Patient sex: M
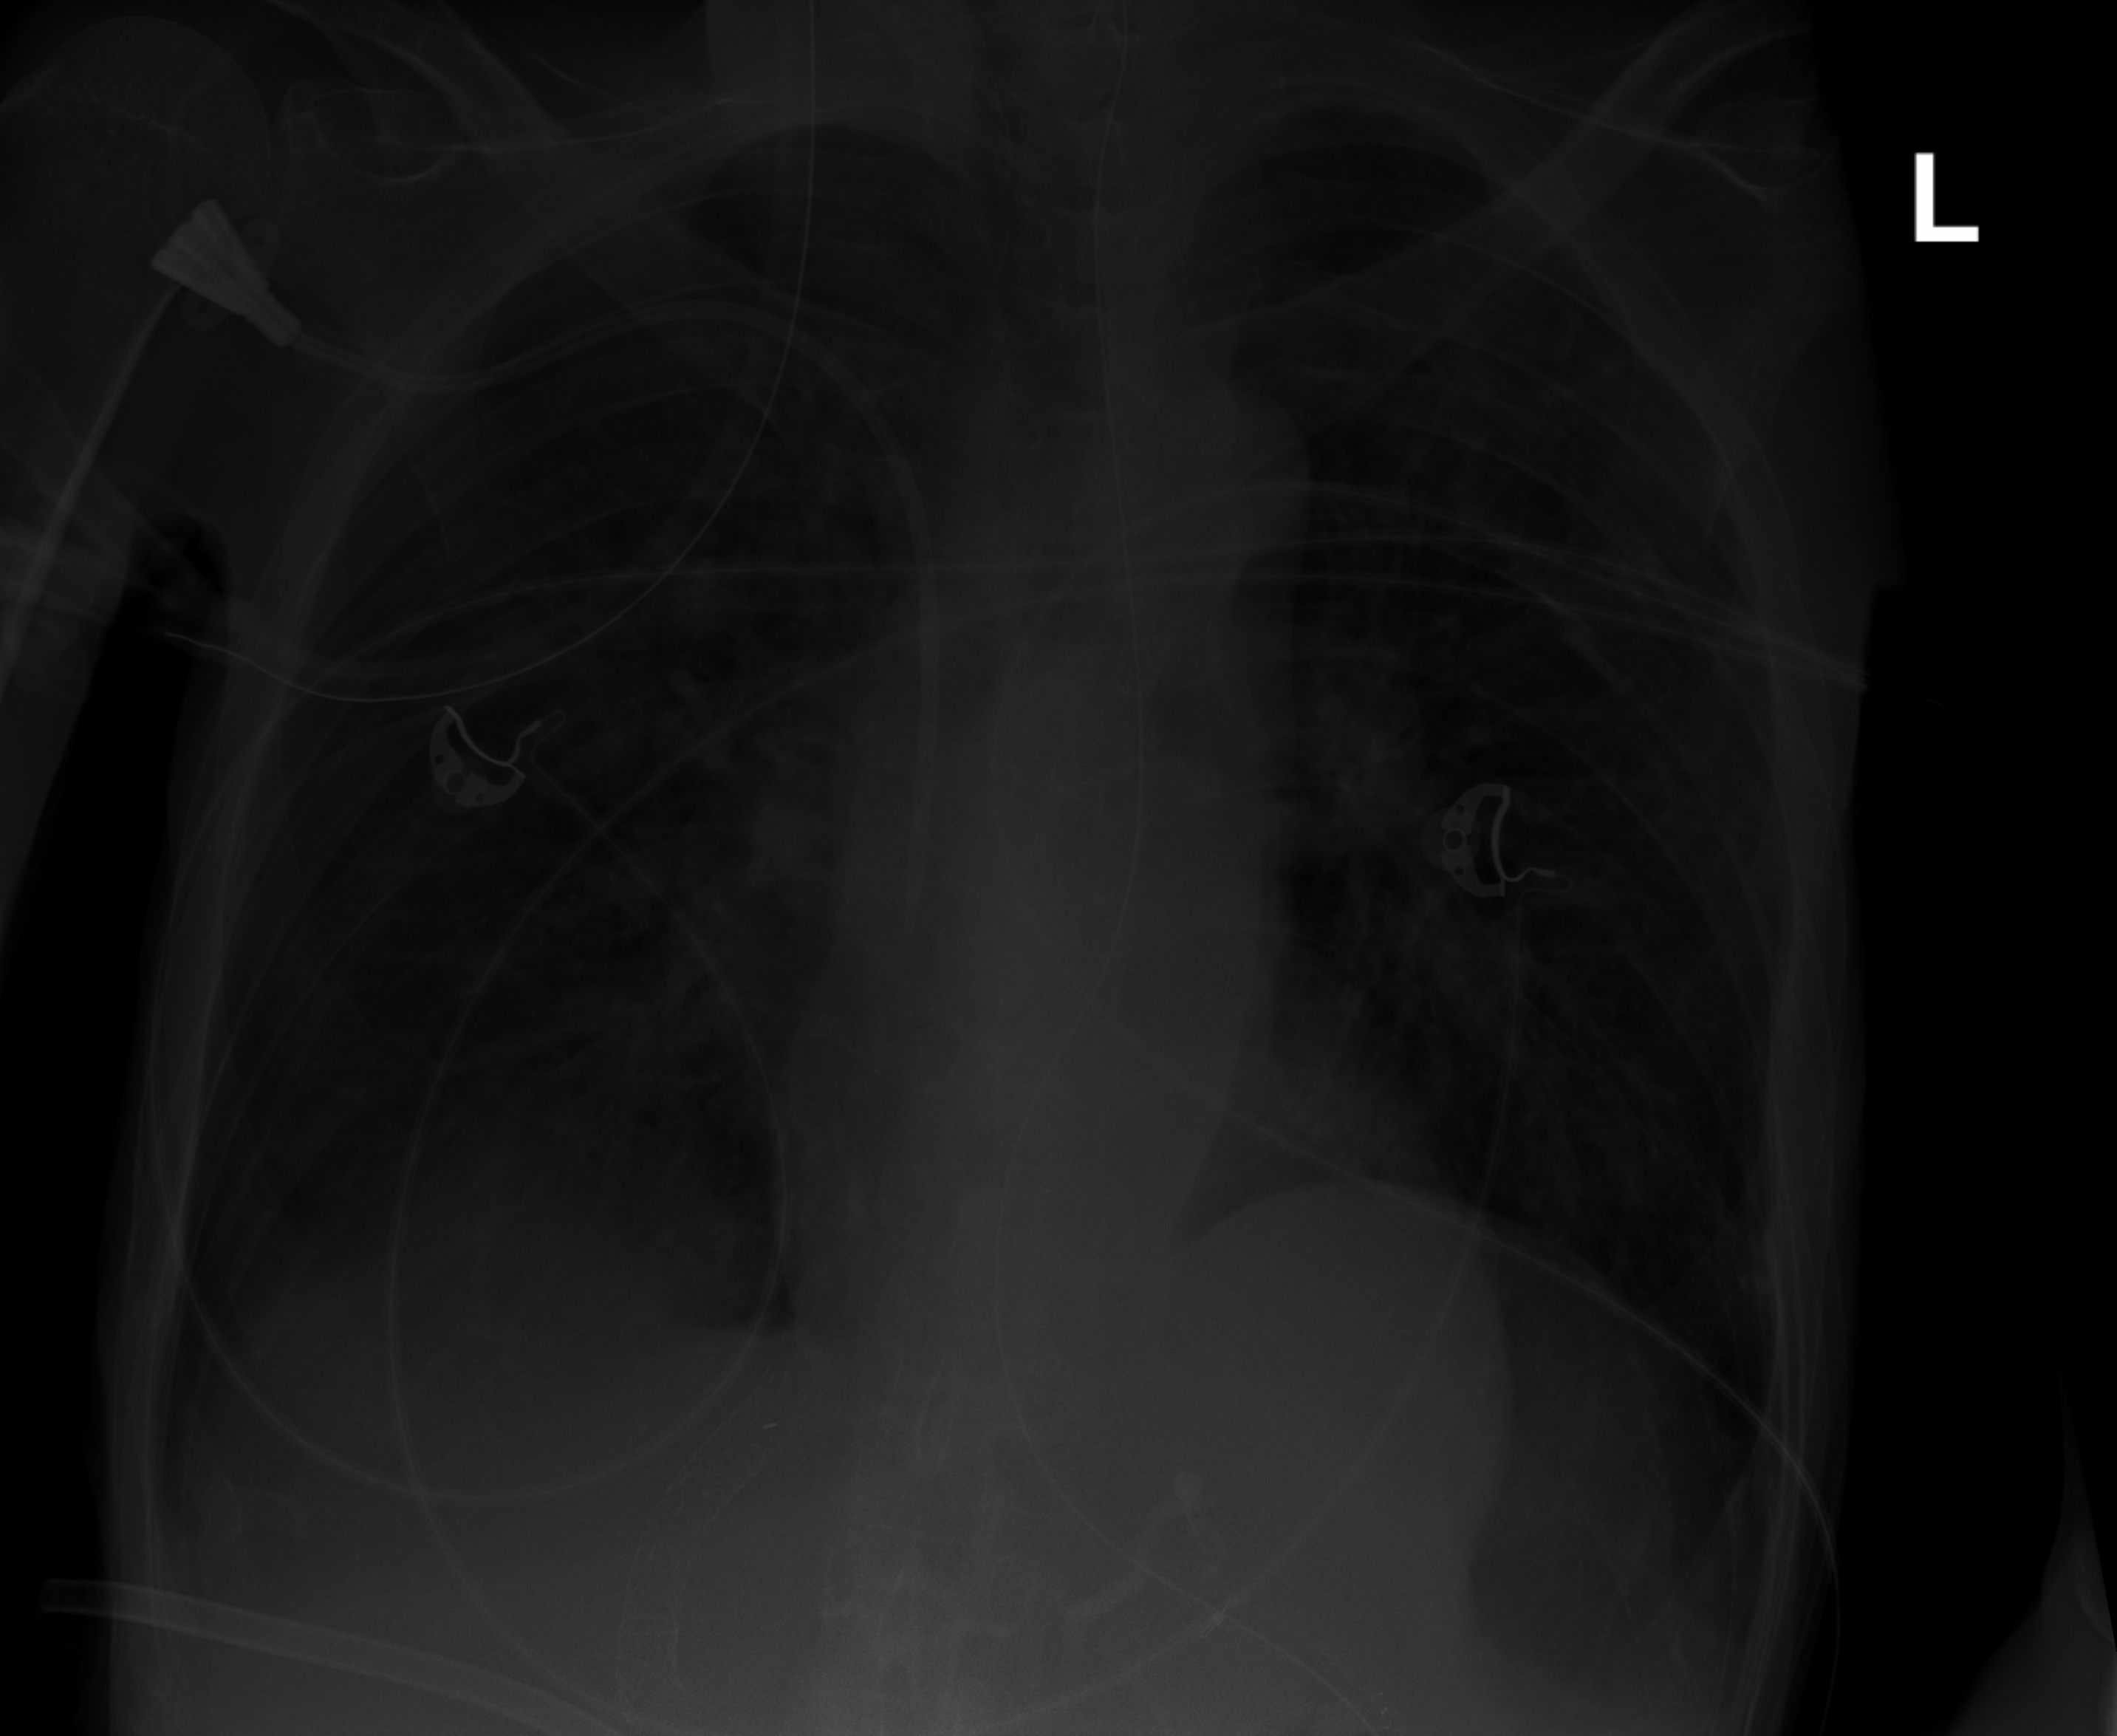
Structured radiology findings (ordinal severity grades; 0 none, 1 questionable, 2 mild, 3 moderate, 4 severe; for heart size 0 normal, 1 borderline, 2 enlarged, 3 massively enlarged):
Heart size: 0
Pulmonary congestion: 2
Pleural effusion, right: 2
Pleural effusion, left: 0
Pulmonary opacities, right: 0
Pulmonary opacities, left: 0
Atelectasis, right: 0
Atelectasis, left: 0